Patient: sex M, age 48
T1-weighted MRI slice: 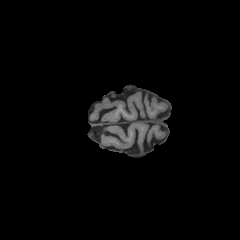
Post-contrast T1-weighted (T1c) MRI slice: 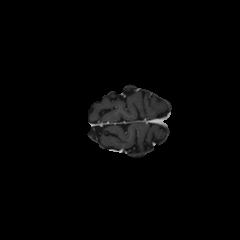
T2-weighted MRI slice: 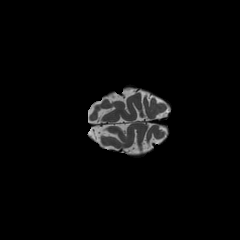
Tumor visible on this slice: no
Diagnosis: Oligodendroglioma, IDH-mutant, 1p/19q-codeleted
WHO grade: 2